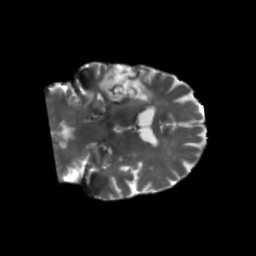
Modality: T2w
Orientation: coronal
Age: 72
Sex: male
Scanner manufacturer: siemens
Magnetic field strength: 3 T
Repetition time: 5.25 s
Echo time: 0.08 s